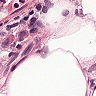
Metastatic tissue present: no